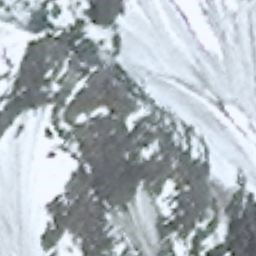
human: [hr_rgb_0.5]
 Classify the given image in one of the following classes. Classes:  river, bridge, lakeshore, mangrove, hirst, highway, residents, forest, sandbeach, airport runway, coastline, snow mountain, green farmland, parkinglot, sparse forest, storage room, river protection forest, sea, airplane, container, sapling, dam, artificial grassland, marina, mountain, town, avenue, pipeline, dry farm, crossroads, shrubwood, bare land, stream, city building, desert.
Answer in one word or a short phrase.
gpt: snow mountain